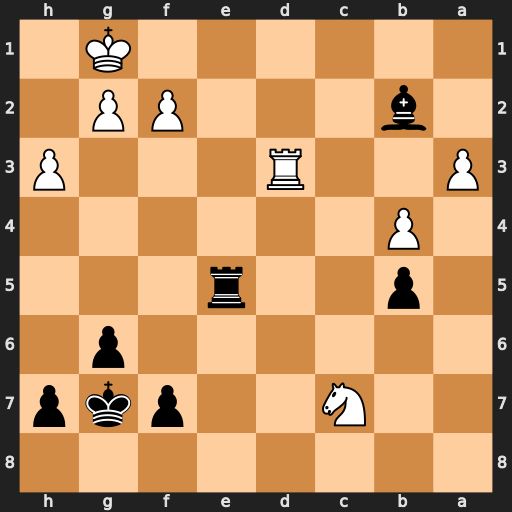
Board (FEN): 8/2N2pkp/6p1/1p2r3/1P6/P2R3P/1b3PP1/6K1
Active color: b
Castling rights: -
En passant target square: -
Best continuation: Re1+ Kh2 Be5+ g3 Bxc7